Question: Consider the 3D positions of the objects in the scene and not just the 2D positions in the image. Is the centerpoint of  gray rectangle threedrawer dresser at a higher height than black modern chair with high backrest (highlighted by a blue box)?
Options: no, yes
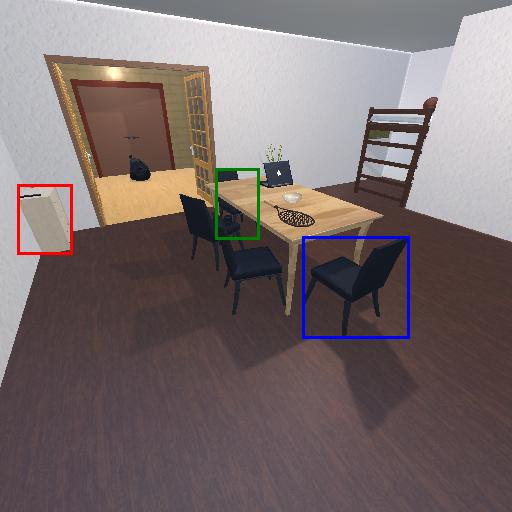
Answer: no